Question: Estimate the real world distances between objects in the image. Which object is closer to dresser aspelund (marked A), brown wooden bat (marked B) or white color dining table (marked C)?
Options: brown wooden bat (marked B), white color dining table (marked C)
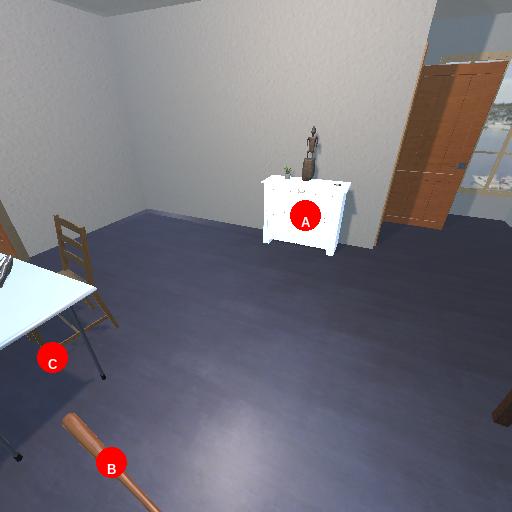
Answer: brown wooden bat (marked B)